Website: macys
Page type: payment
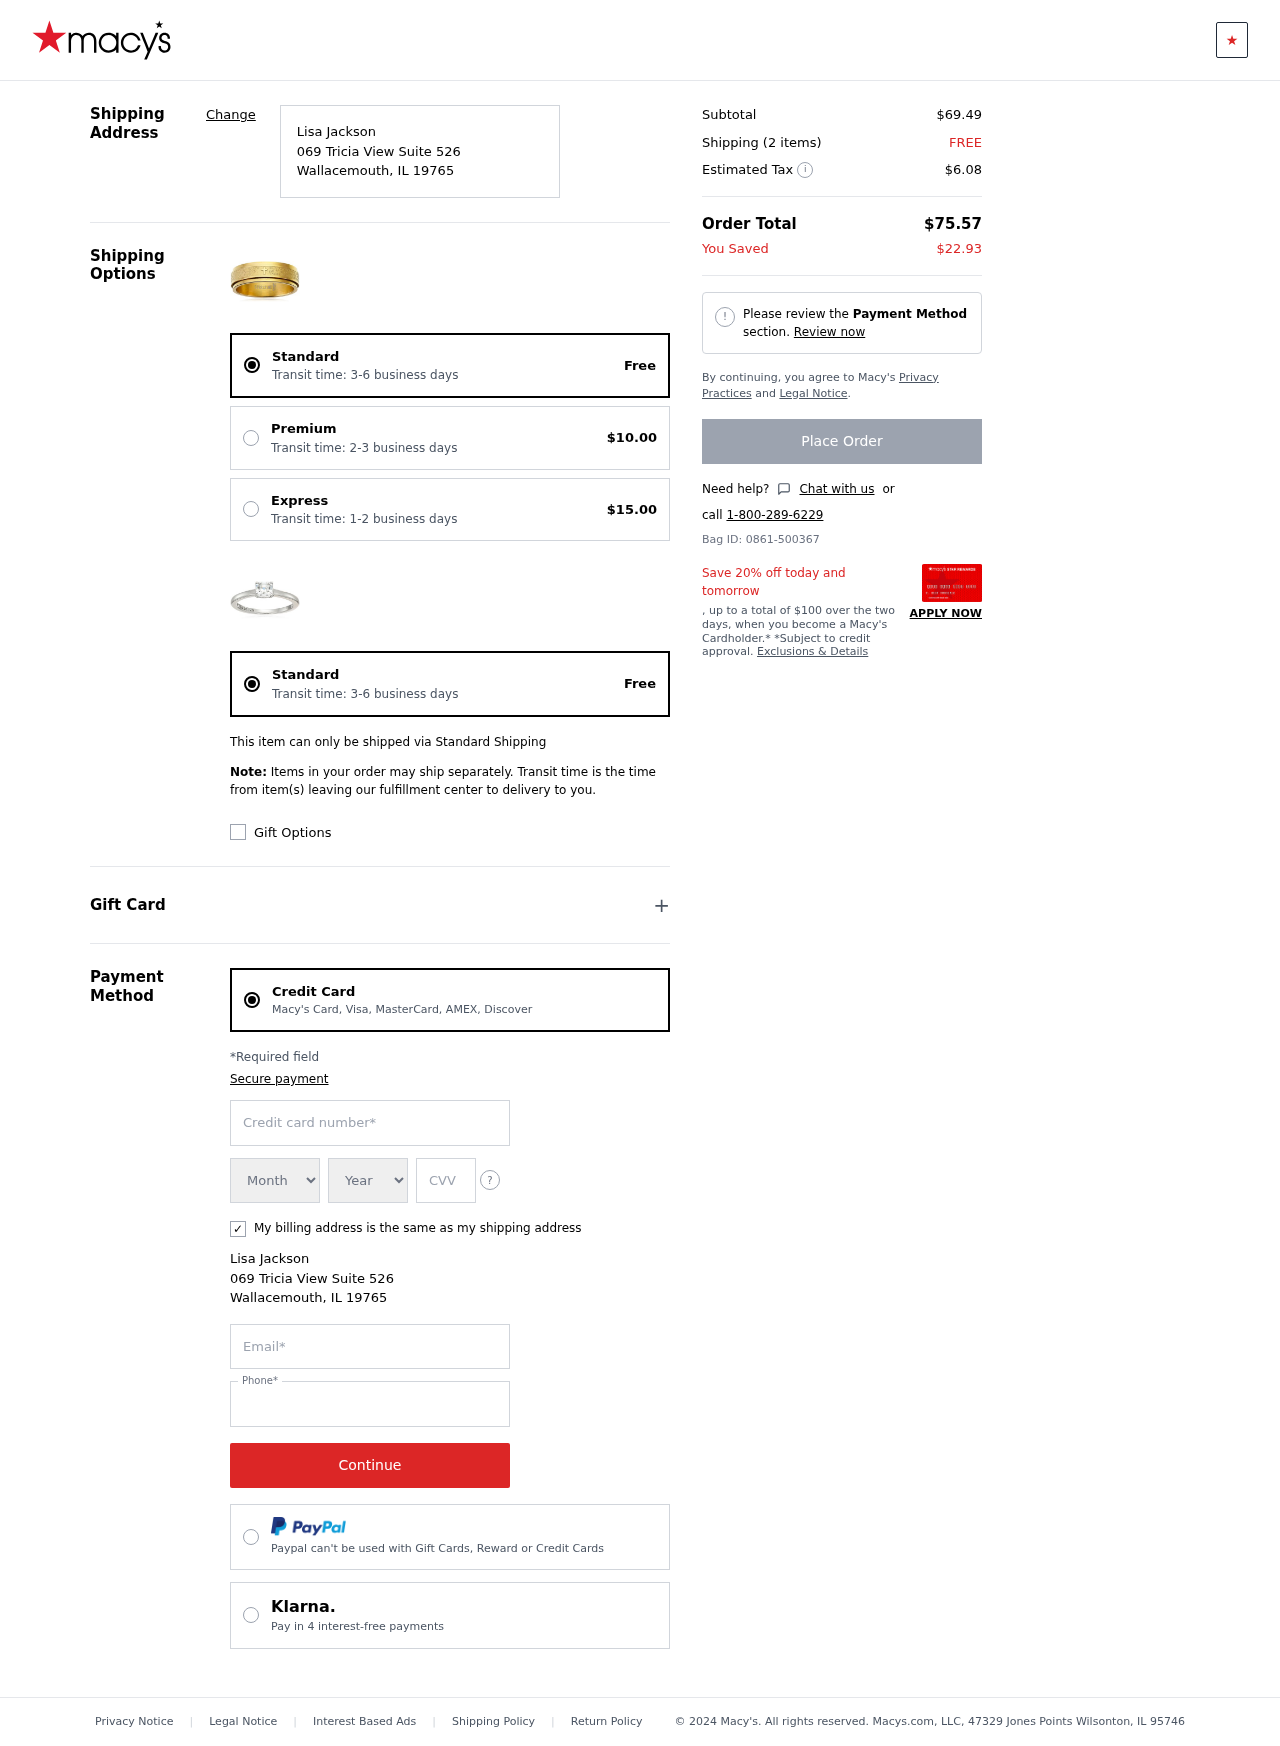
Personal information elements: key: PII_CARD_CVV
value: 0495
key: PII_CARD_EXPIRY_MONTH
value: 02
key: PII_CARD_EXPIRY_YEAR
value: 29
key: PII_CARD_NUMBER
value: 3798 5835 0519 157
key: PII_CITY
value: Wallacemouth
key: PII_EMAIL
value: ljackson@gmail.com
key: PII_FULLNAME
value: Lisa Jackson
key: PII_PHONE
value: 2047251061
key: PII_POSTCODE
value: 19765
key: PII_STATE_ABBR
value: IL
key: PII_STREET
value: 069 Tricia View Suite 526
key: PII_FULLNAME2
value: Lisa Jackson
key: PII_CITY2
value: Wallacemouth
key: PII_STATE_ABBR2
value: IL
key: PII_POSTCODE_FULL
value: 19765
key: PII_POSTCODE_NUMERIC
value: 19765
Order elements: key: ORDER_DELIVERY_DATE
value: Transit time: 3-6 business days
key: ORDER_SHIPPING_STANDARD
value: Free
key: ORDER_SHIPPING_PREMIUM
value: $10.00
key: ORDER_SHIPPING_EXPRESS
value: $15.00
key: ORDER_DELIVERY_DATE2
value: Transit time: 3-6 business days
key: ORDER_SHIPPING_STANDARD2
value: Free
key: ORDER_SUBTOTAL
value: $69.49
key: ORDER_NUM_ITEMS
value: Shipping (2 items)
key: ORDER_SHIPPING_COST
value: FREE
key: ORDER_TAX
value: $6.08
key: ORDER_TOTAL
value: $75.57
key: ORDER_SAVINGS
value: $22.93
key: ORDER_ID
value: Bag ID: 0861-500367